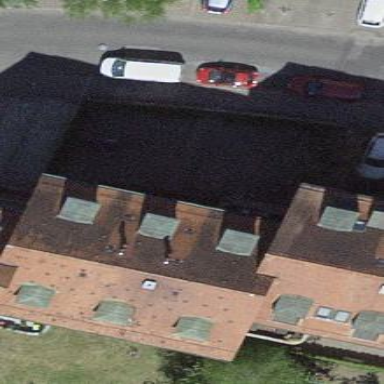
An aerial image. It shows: Gabled roof apartments building with maroon roof tiles.